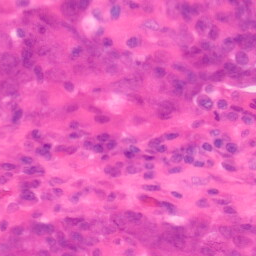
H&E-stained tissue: Colon